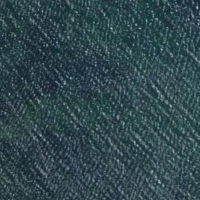
EUNIS habitat code: 14
Species observed at this site:
Anas platyrhynchos
Podiceps cristatus